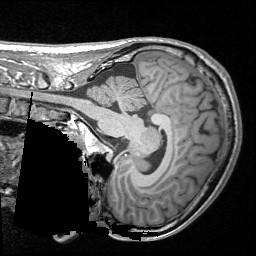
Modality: T1w
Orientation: sagittal
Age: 19
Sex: male
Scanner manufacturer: siemens
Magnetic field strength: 3 T
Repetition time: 1.64 s
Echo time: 0.00234 s